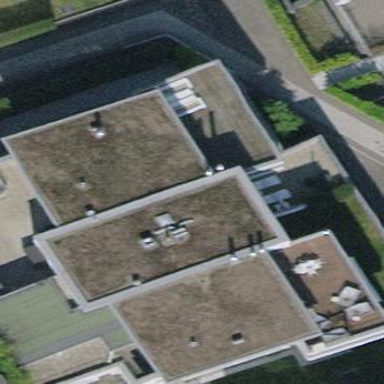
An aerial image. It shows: Terrace building.